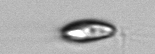
Label: Chrysochromulina